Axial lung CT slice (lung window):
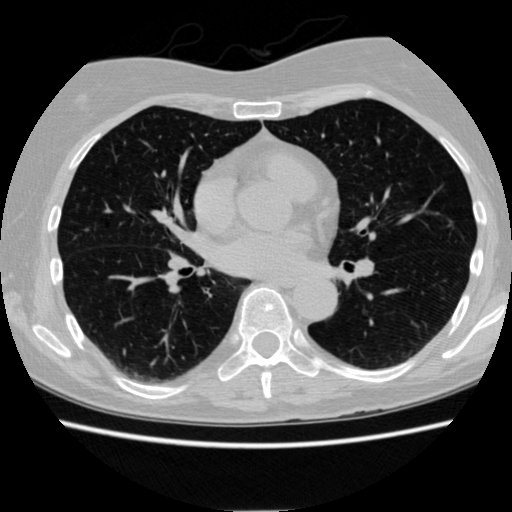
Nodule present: no